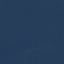
Land use / land cover class: SeaLake